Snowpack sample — Buffalo Mountain, Silverthorne, Colorado, USA (2/22/26, 2:02 PM MST)
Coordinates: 39.622, -106.113
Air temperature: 33 °F
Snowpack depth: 63 cm
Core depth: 30 cm
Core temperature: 26.6 °F
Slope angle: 11°, slope face: 116°
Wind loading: low
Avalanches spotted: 0
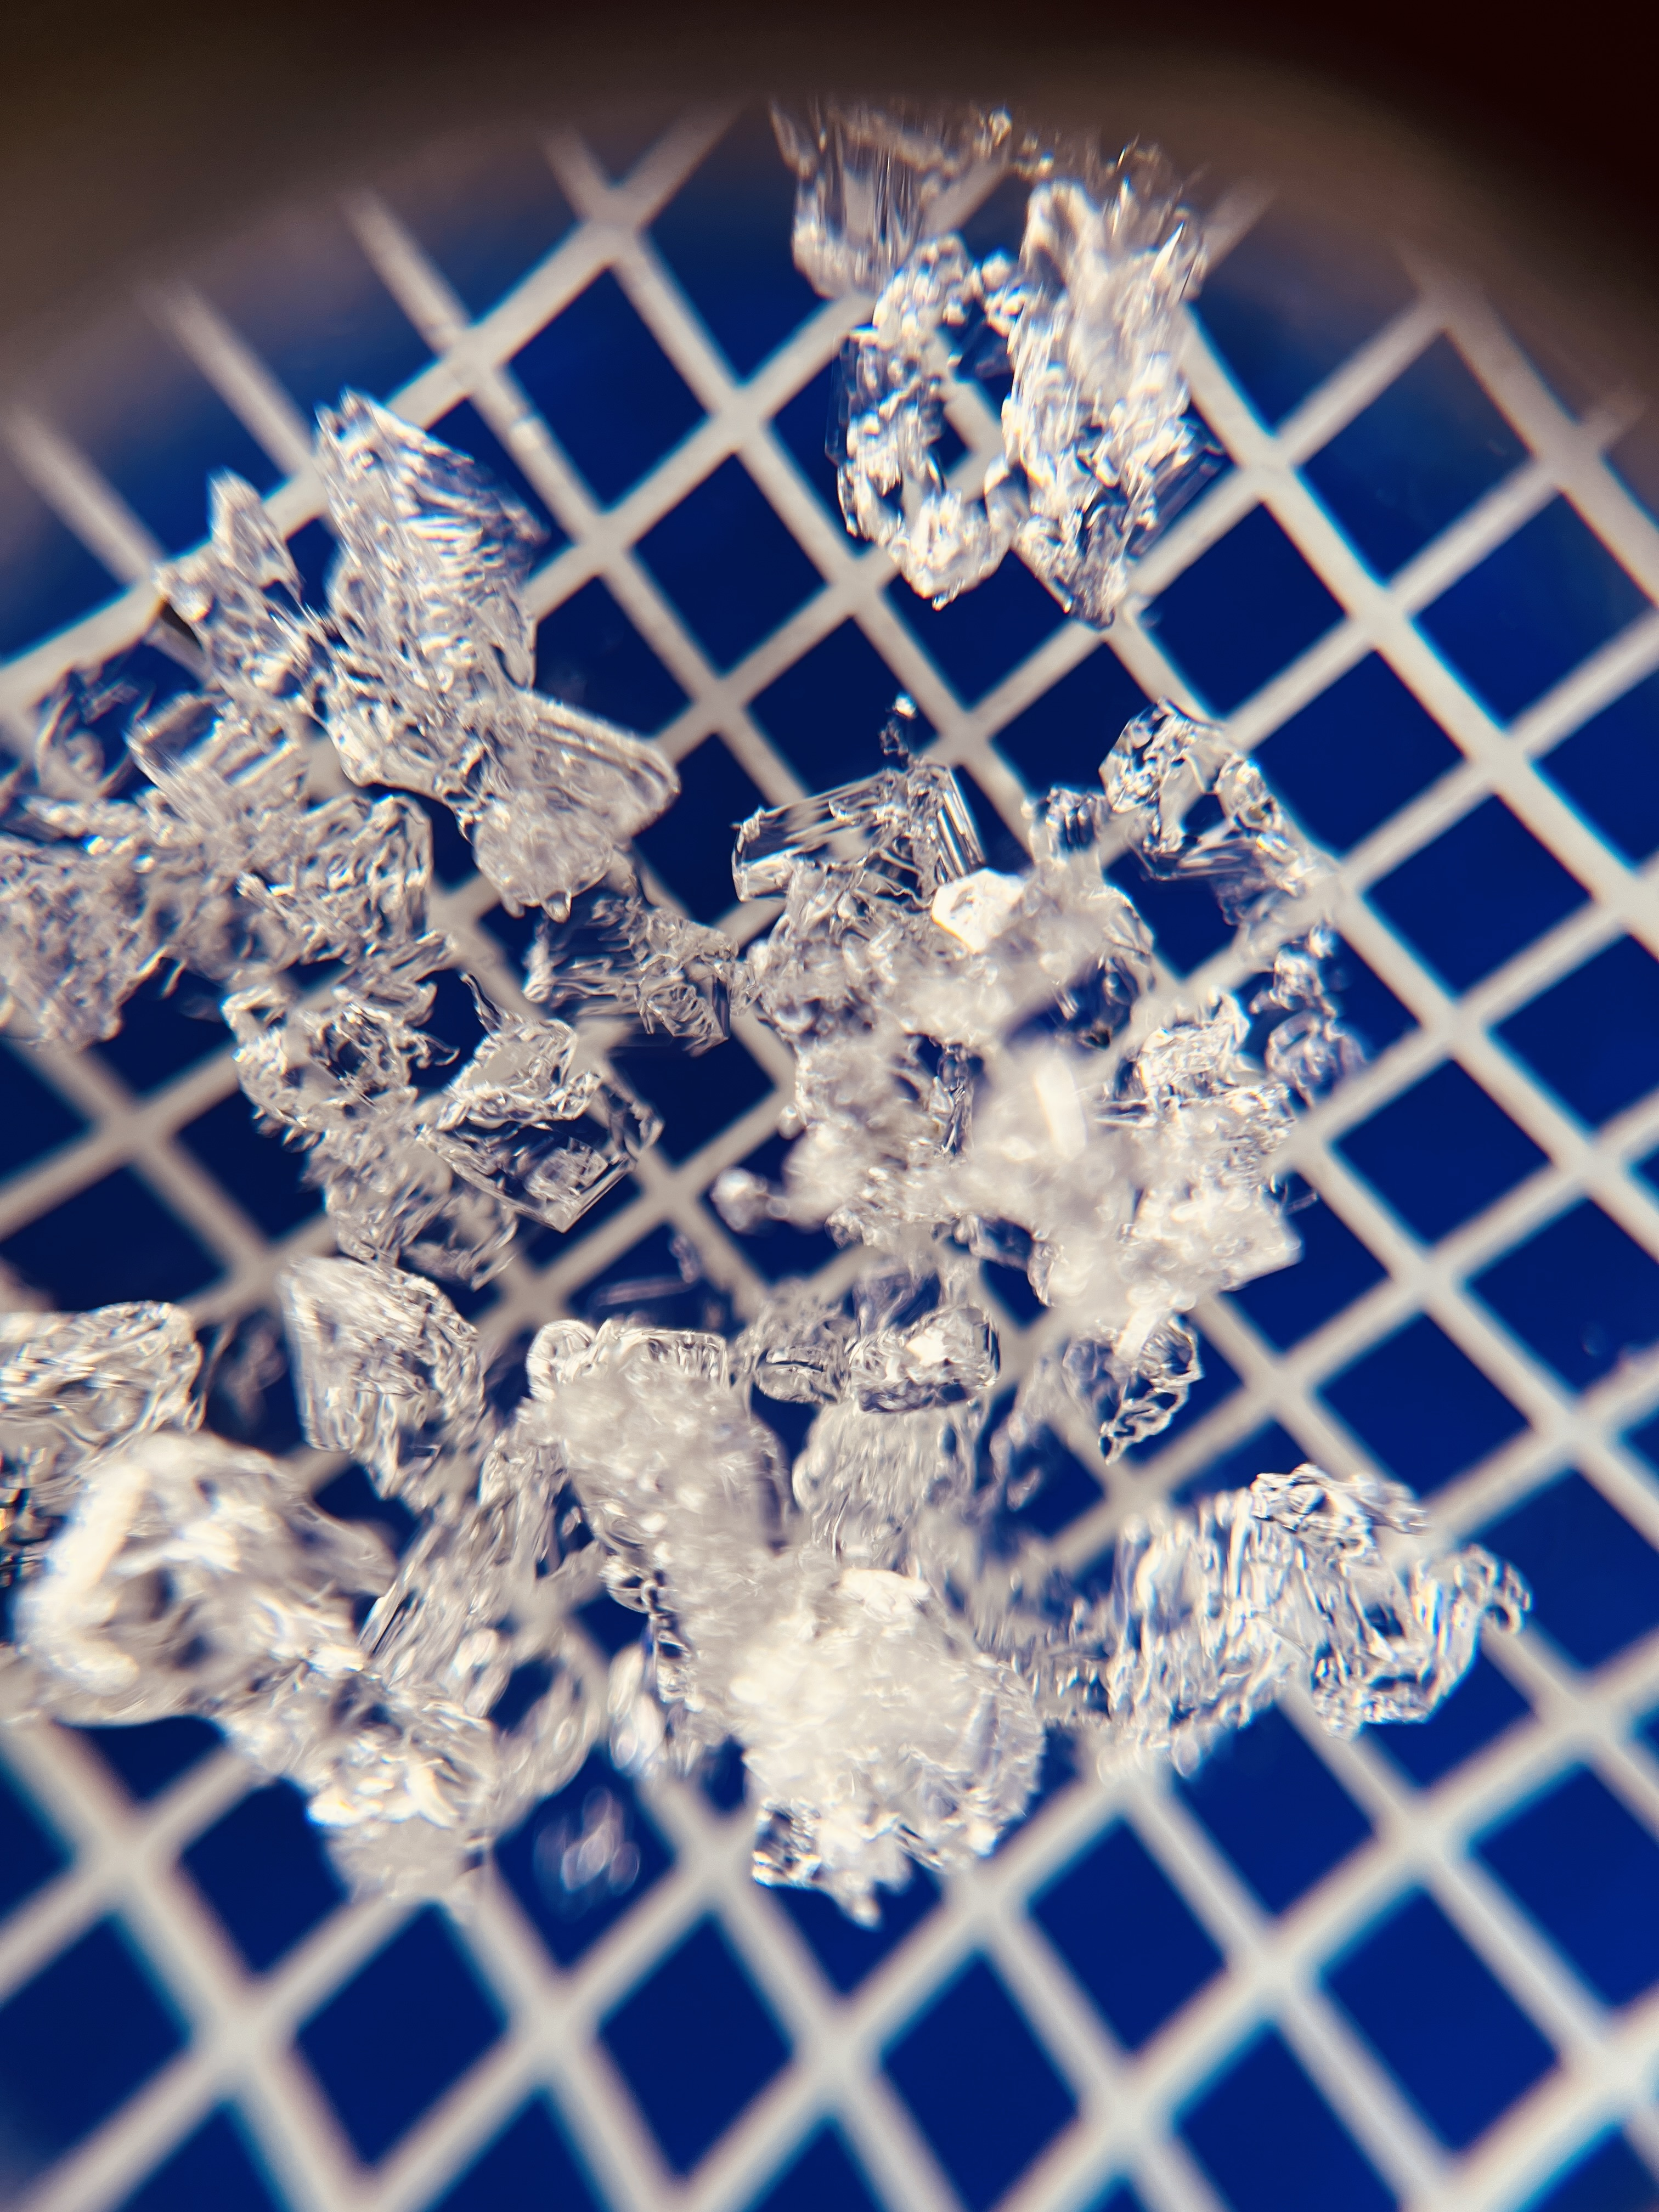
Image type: magnified_profile
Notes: In a firebreak similar to site 1, minimal wind loading with no spotted avalanches (not many faces in view though)